Aerial crown-view tile of a tropical tree (Barro Colorado Island, Panama), acquired 20241112:
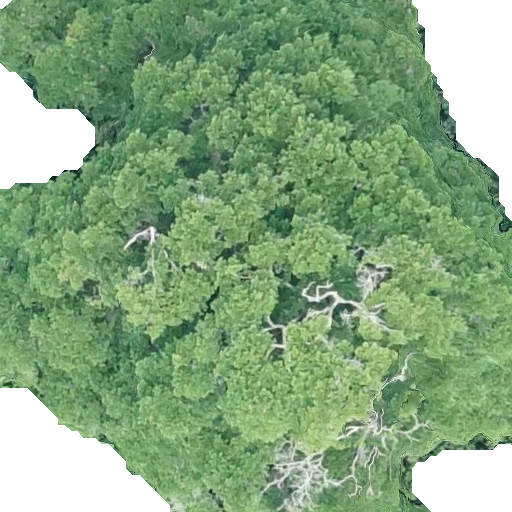
Species: Terminalia oblonga
GBIF accepted scientific name: Terminalia oblonga
Crown area: 429.402 m²